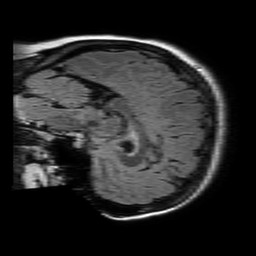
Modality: FLAIR
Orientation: sagittal
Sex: female
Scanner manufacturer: philips
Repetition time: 11 s
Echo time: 0.125 s